Question: I'm developing a program in c# im stuck with this issue.
I want to show dialog box which refers to a particular directory.
I know that there is OpenDialogFolder and SaveDialog, but I don't want to save or open any files what I want is just to open a specific directory dialog box.
Like this screenshot:

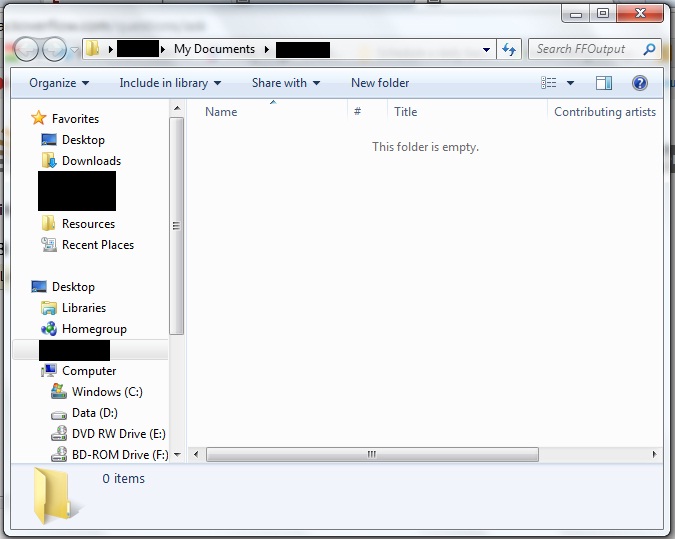
Answer: It looks like you just want to open a copy of Windows Explorer. You can do that by simply calling Process.Start() and specifying just a folder path with no filename:
'''
Process.Start(@"C:\Temp");
'''
The default behavior of the Windows shell, given a command like this on the command line (or a shortcut or a Run command) is to open Windows Explorer to show the contents of the specified path.
Now, Windows Explorer is an external process, which you are launching and then letting it do its thing. It therefore won't behave exactly like a modal dialog box, like preventing the dialog losing focus to another window. However, you can mimic the "can't do anything else with the application" behavior of a dialog by assigning the result of Process.Start (a Process) to a variable, then calling the WaitForExit() method on that Process with no parameters. This will block the application's main thread until the user closes the Explorer window you opened. It's not perfect; by blocking the thread, the application will not respond to any requests to draw itself or do any other basic things that even a dialog-interrupted window will still do, and you can still technically "activate" the window you used to launch Windows Explorer which will bring it in front of Windows Explorer. The Explorer window can also be minimized (something dialogs don't normally allow) and there isn't much you can do to prevent that.